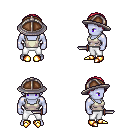
a pixel art fantasy rpg character, male body template, dark elf, purple skin, white pirate shirt, white pants, ruby red parted hairstyle, chain helm, gold boots, dagger, four views (front, back, left, right), 2x2 character sprite sheet, small pixel art, hard edges, no anti-aliasing